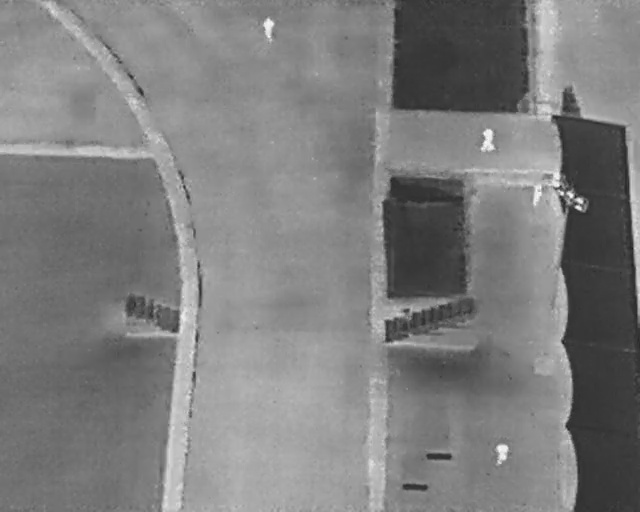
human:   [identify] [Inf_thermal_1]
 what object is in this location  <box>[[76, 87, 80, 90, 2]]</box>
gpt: <ref>1 large person at the bottom right</ref>

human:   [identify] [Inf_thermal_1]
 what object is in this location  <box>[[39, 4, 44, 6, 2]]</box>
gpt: <ref>1 large person at the top</ref>

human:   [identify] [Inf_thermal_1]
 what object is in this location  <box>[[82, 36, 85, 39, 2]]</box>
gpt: <ref>1 medium person at the right</ref>